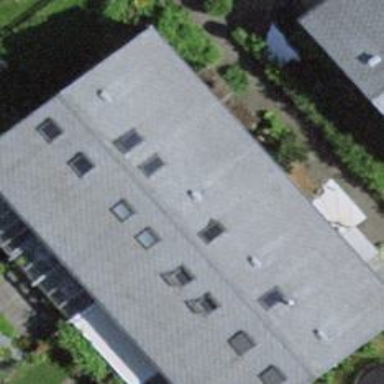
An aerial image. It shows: Terrace building.